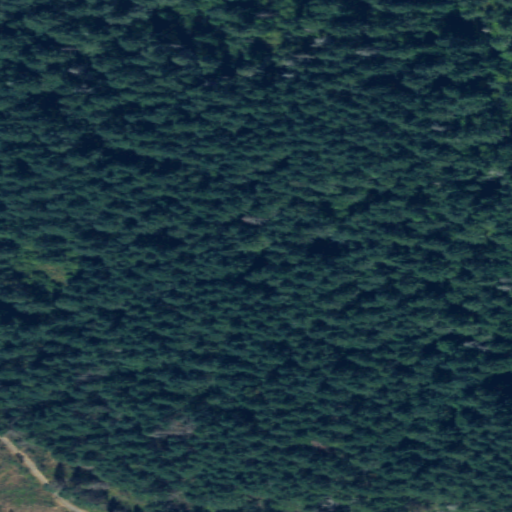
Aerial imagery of mountain in Washington named Aldred Hill containing evergreen forest and grassland